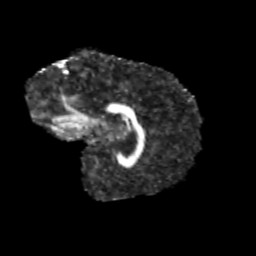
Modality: FA
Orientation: sagittal
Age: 11
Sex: female
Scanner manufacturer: siemens
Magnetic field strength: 3 T
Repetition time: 3.8 s
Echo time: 0.07 s